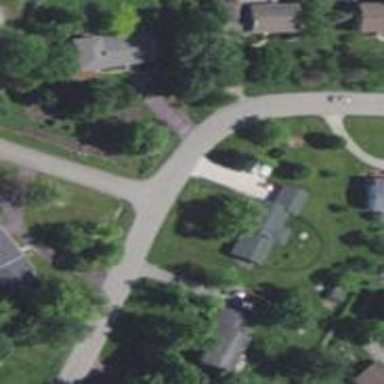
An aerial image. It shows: Residential road.